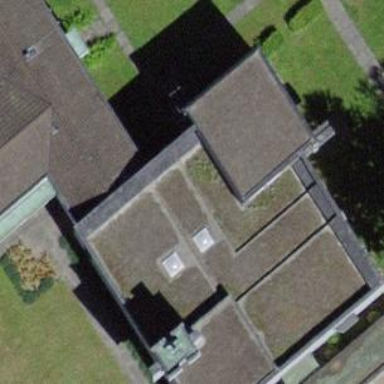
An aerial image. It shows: Building that serves as place of worship.